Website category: jobs
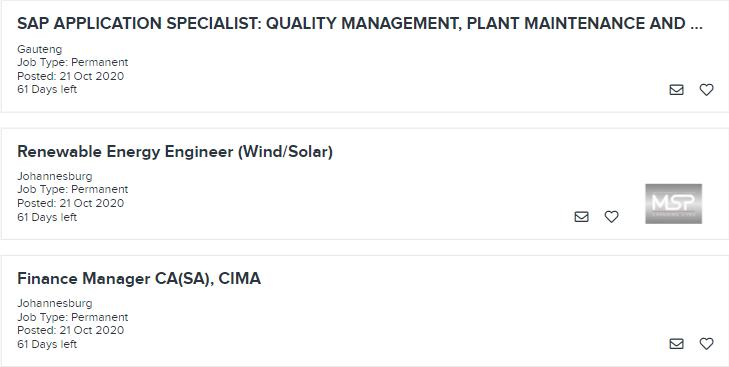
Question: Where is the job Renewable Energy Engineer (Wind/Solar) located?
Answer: Johannesburg

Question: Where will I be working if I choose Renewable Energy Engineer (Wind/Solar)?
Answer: Johannesburg

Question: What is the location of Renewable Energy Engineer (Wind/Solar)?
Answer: Johannesburg

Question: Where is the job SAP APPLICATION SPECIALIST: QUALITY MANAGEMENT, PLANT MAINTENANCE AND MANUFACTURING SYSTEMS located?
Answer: Gauteng

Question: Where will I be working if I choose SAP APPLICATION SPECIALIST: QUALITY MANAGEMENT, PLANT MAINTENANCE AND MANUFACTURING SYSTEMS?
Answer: Gauteng

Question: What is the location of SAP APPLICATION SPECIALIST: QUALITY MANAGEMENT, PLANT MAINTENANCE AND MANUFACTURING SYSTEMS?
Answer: Gauteng

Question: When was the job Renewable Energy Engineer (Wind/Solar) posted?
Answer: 21 Oct 2020

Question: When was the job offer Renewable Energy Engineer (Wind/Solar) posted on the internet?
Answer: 21 Oct 2020

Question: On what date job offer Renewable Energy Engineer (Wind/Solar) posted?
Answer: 21 Oct 2020

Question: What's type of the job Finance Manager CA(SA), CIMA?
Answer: Job Type: Permanent

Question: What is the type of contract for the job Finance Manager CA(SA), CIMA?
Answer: Job Type: Permanent

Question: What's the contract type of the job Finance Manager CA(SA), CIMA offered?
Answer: Job Type: Permanent

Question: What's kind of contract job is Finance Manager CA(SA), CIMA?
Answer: Job Type: Permanent

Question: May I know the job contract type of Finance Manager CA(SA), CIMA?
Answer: Job Type: Permanent

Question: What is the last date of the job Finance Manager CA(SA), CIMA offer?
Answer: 61 Days left

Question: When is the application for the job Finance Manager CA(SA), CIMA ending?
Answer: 61 Days left

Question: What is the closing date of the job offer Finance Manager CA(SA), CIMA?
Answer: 61 Days left

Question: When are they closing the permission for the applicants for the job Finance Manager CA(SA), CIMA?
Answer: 61 Days left

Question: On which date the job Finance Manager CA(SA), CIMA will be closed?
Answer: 61 Days left

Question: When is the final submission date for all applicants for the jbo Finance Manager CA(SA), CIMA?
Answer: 61 Days left

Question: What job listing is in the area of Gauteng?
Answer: SAP APPLICATION SPECIALIST: QUALITY MANAGEMENT, PLANT MAINTENANCE AND MANUFACTURING SYSTEMS

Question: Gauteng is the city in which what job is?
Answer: SAP APPLICATION SPECIALIST: QUALITY MANAGEMENT, PLANT MAINTENANCE AND MANUFACTURING SYSTEMS

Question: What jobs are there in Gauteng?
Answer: SAP APPLICATION SPECIALIST: QUALITY MANAGEMENT, PLANT MAINTENANCE AND MANUFACTURING SYSTEMS

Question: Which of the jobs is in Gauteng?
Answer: SAP APPLICATION SPECIALIST: QUALITY MANAGEMENT, PLANT MAINTENANCE AND MANUFACTURING SYSTEMS

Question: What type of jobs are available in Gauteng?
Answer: SAP APPLICATION SPECIALIST: QUALITY MANAGEMENT, PLANT MAINTENANCE AND MANUFACTURING SYSTEMS

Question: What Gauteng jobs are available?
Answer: SAP APPLICATION SPECIALIST: QUALITY MANAGEMENT, PLANT MAINTENANCE AND MANUFACTURING SYSTEMS